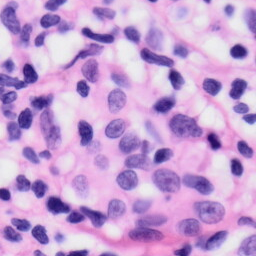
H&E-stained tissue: Skin